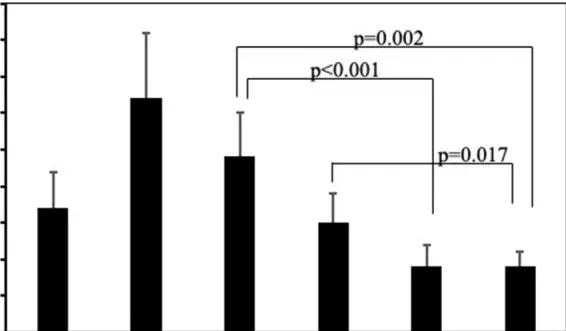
Sensitivity of cells from patients with partial PNP deficiency to irradiation. Viability of lymphoblastoid cells from the patients II.1 and II.2, a patient with complete absence of PNP activity, a patient with ataxia telangiectasia, and two unrelated PNP-proficient controls was determined 3 days after irradiation with 10 Gy. The Survival Fraction (SF) was calculated by dividing the number of viable cells following irradiation by the number of viable cells in non-irradiated cultures. Statistical differences in SF were determined by 2-way Anova.
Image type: pathology (masson_trichrome)